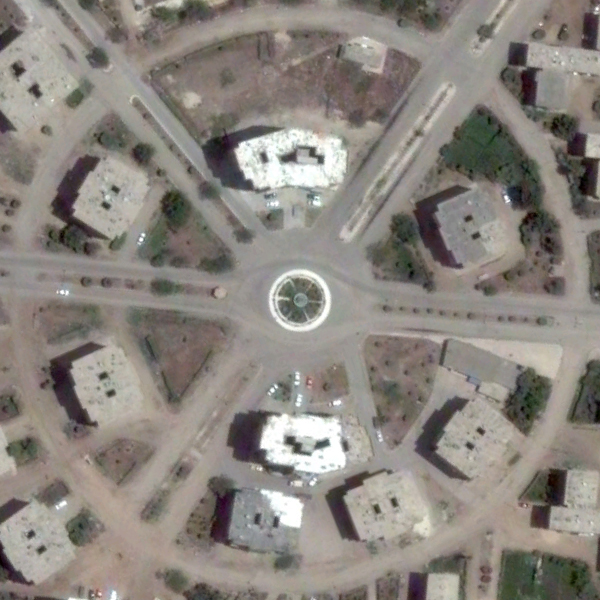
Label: Square